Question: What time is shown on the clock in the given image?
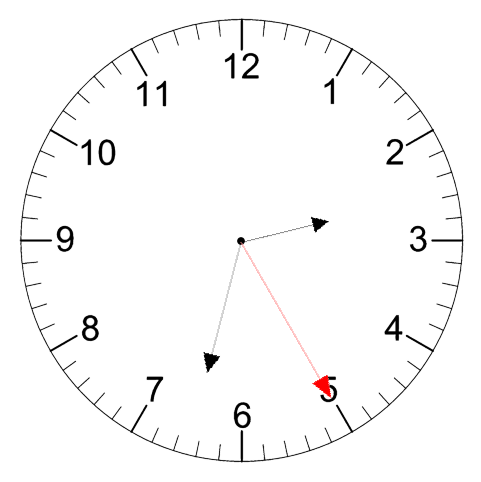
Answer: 02:32:25